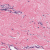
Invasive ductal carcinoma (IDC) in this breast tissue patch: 0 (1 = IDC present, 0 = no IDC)